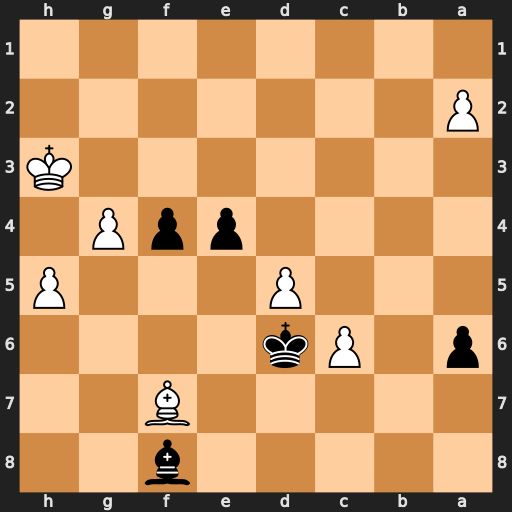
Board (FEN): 5b2/5B2/p1Pk4/3P3P/4ppP1/7K/P7/8
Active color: b
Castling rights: -
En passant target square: g3
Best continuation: e3 Kg2 e2 Kf2 f3